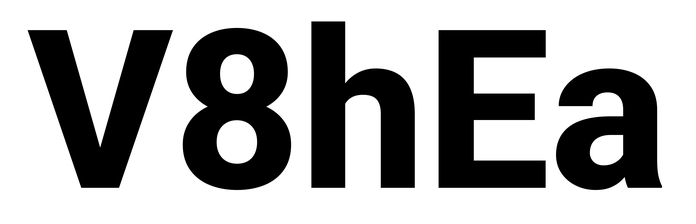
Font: Roboto_ExtraBold